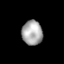
Tissue: lung
Cell type: Epithelial cells
Senescence score: 0.1341
Nuclear area (px): 496
Mean DAPI intensity: 169.028